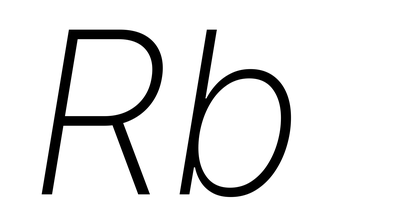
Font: Inter-Italic_ExtraLight_Italic